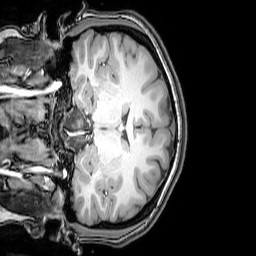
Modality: T1w
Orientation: coronal
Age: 20
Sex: female
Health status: healthy
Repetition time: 0.081 s
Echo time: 0.037 s